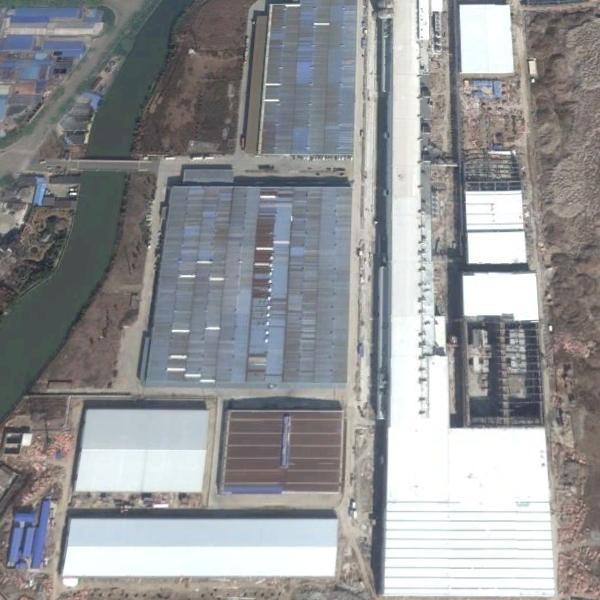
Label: Industrial